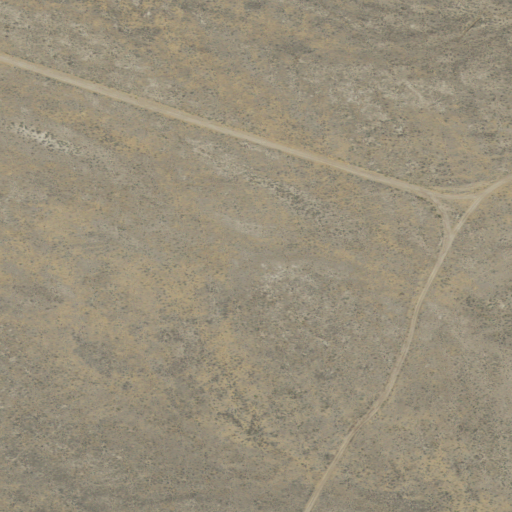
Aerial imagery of depression(s) in Oregon named Freezeout Basin containing only grassland